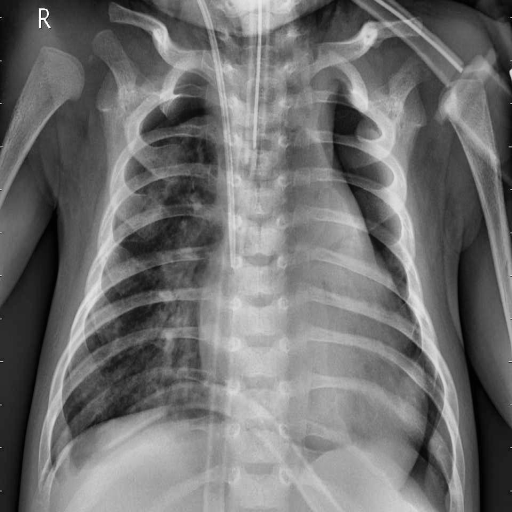
Finding: PNEUMONIA